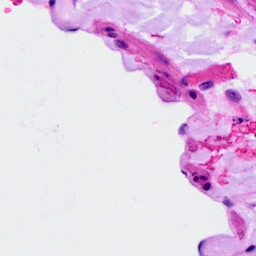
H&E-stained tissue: Ovarian